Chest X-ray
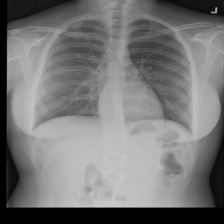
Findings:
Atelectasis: negative
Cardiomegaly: negative
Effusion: negative
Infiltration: negative
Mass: negative
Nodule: negative
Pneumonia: negative
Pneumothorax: negative
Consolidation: negative
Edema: negative
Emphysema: negative
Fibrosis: negative
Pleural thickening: negative
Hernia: negative